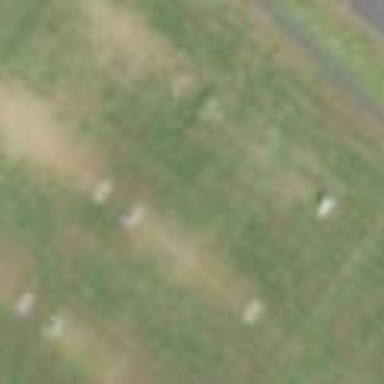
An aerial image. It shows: Soccer pitch for leisure land activities.